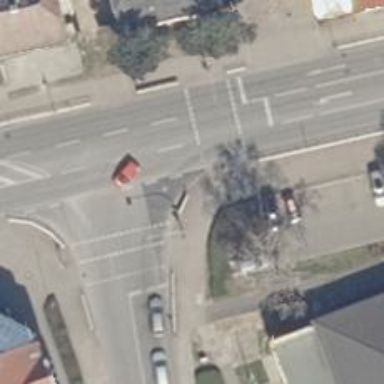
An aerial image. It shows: Footway crossing with traffic signals.